Question: '''
<ul>
<?php
$event_date = get_sub_field('event_date'); // 20150203
$event_date_format = DateTime::createFromFormat('Ymd', $event_date);
setlocale(LC_ALL, 'de_DE');
?>
<li>
<h6><?php echo $event_date_format->format('d');?>. <?php echo $event_date_format->format('F');?></h6>
<p><?php echo $event_date_format->format('H');?>:<?php echo $event_date_format->format('i');?></p>
</li>
</ul>
'''
The output of this is
'''
03. February
19:25
'''
Why does setlocale not have any impact on this. I want my Month "F" to be in german like '3. Feber 19:25'
Any idea what I'm doing wrong here?
---
If I try using 'strftime()' i suddenly get a different date output. it is in german but wrong?
'''
<ul>
<?php
$event_date = get_sub_field('event_date');
$event_date_format = DateTime::createFromFormat('Ymd', $event_date);
setlocale(LC_ALL, 'de_DE');
?>
<li>
<h6><?php echo $event_date_format->format('d');?>. <?php echo strftime('%B', $event_date);?></h6>
<p><?php echo $event_date_format->format('H');?>:<?php echo $event_date_format->format('i');?></p>
</li>
</ul>
'''
Suddenly the output date is not '03. February' but '03. August', even though the date should be February.
Any ideas?
---
This is pretty weird. I just checked the variable '$event_date' online in a unix conversion tool and the I get this ...
> $event_date: 20150203
'Sat, 22 Aug 1970 05:16:43 GMT'
The value is set inside a wordpress backend with a datepicker and clearly says 03/02/2015

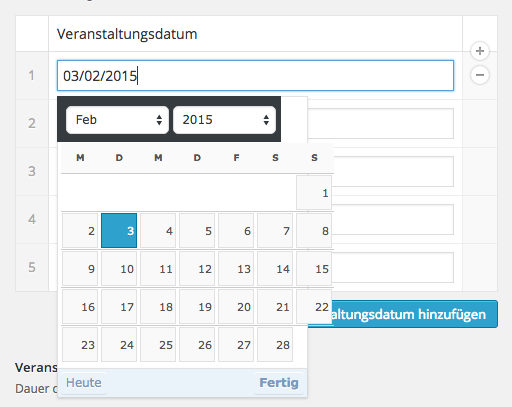
Answer: 'date()' and DateTime do not respect locale
use 'strftime()'
<URL>
<URL>
> To format dates in other languages, you should use the setlocale() and
strftime() functions instead of date().